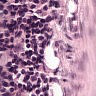
Metastatic tissue present: no